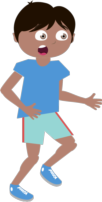
boy surprised hands outstretched